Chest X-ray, AP view. Patient: 65 years old, sex F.
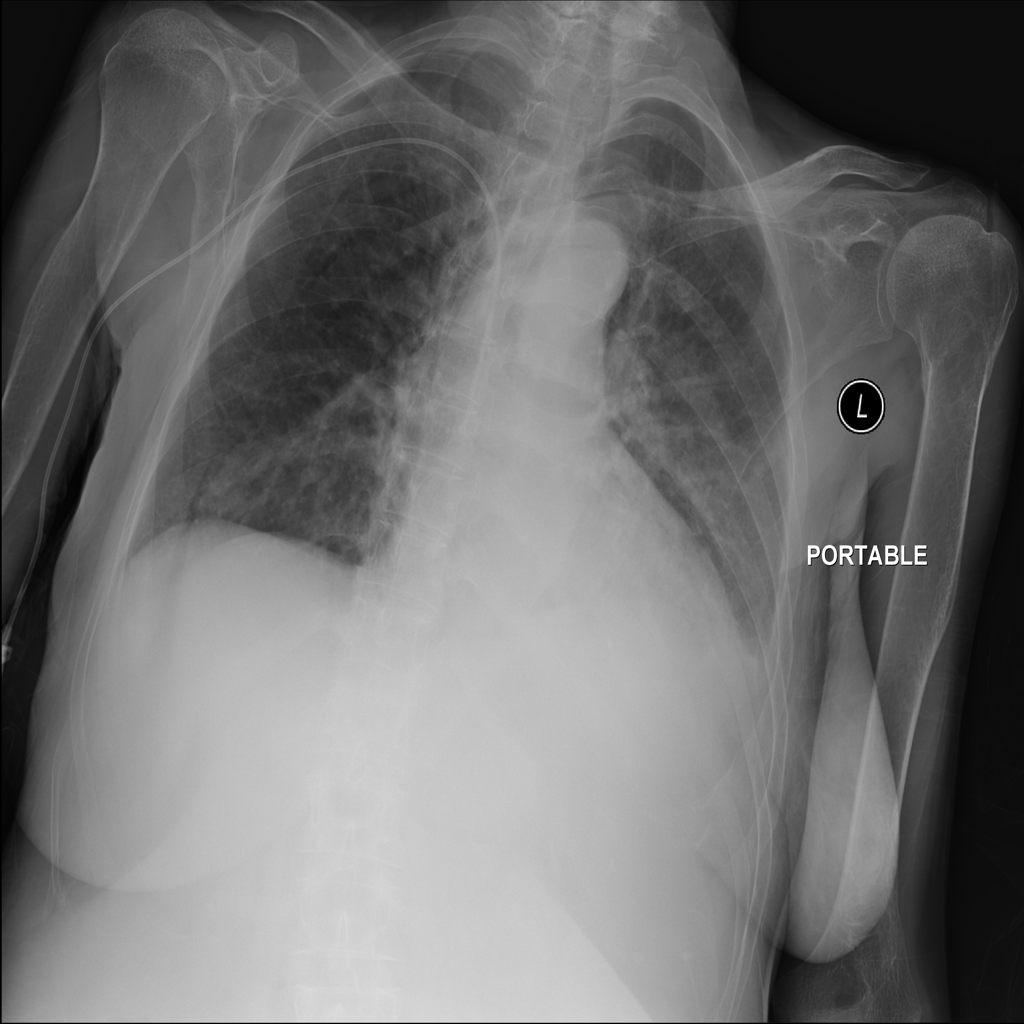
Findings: No Finding